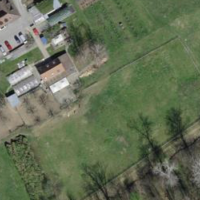
EUNIS habitat code: 25
Species observed at this site:
Veronica filiformis